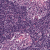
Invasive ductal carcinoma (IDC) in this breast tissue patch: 0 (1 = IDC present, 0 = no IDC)